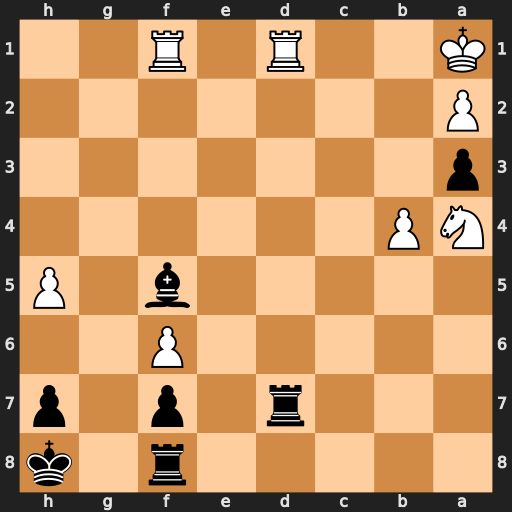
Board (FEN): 5r1k/3r1p1p/5P2/5b1P/NP6/p7/P7/K2R1R2
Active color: b
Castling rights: -
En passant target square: -
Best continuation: Rxd1+ Rxd1 Bc2 Rg1 Bxa4